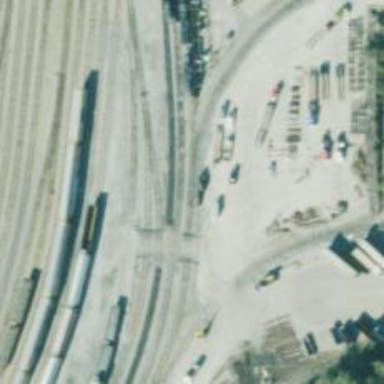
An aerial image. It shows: Railway spur junction.